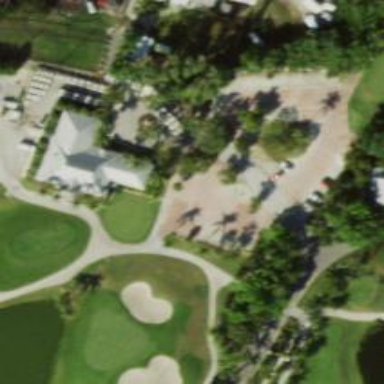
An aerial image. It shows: Golf cartpath that is also road path.